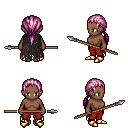
a pixel art fantasy rpg character, female body template, human, dark skin, black tattered cape, red pants, pink ponytail hairstyle, gold boots, spear, four views (front, back, left, right), 2x2 character sprite sheet, small pixel art, hard edges, no anti-aliasing